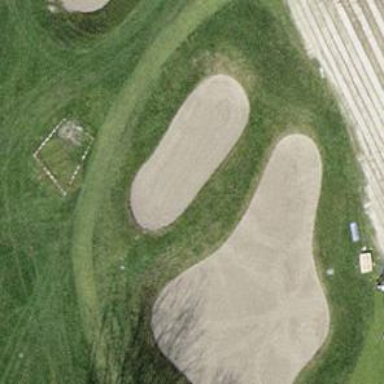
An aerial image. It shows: Golf bunker filled with natural sand.